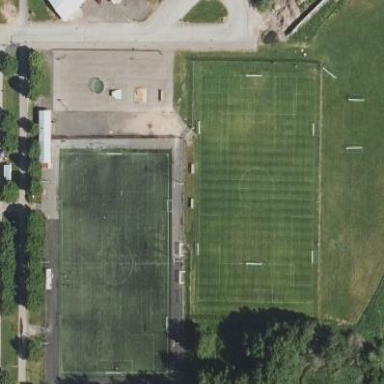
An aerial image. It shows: Soccer pitch with grass surface for leisure land.